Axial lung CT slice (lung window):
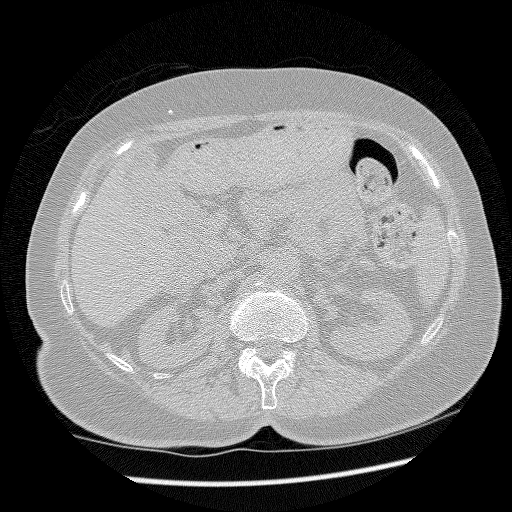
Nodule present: no